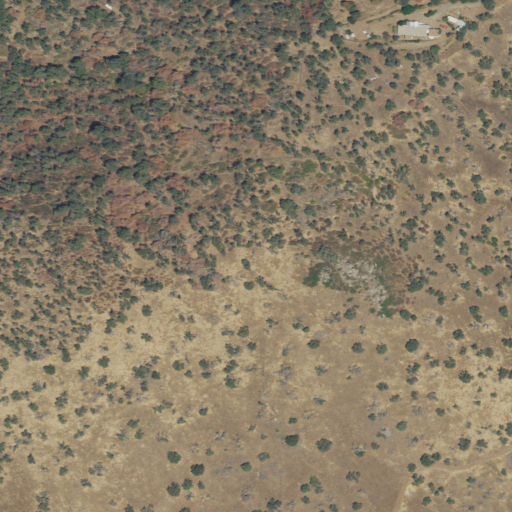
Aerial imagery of mountain in California named Washapie Mountain containing grassland, shrub, evergreen forest, and open development